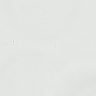
Metastatic tissue present: no